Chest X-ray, AP view. Patient: 32 years old, sex M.
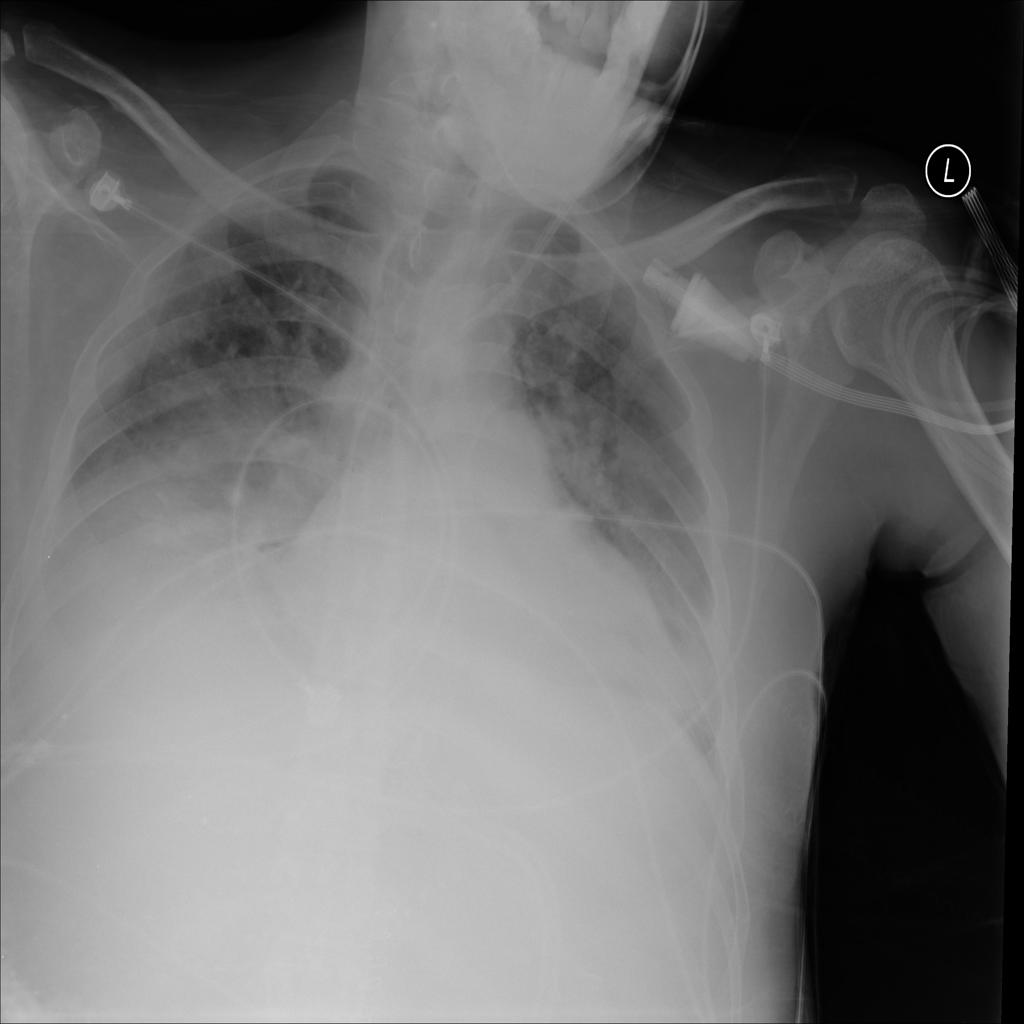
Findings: Atelectasis, Consolidation, Infiltration